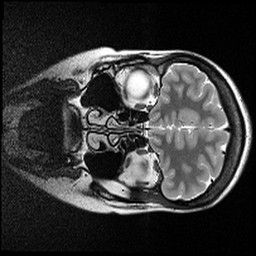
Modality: T2w
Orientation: coronal
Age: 26
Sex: female
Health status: ill
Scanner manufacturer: siemens
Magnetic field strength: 3 T
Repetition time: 6 s
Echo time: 0.085 s